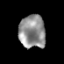
Tissue: prostate
Cell type: T cells
Senescence score: 0.3104
Nuclear area (px): 852
Mean DAPI intensity: 145.214